Question: I am trying to display different SVG elements (line, ellipse, rectangle) in an HTML but facing this strange issue of elements getting cut and sometimes displaying in a blurred way (small cuts like saw blade). I tried giving different sizes of div and elements, positioning them differently but nothing seems to be working, check the following sample code:
'''
<div style="position:absolute; top:17pt; left:37pt; ">
<svg xmlns="http://www.w3.org/2000/svg" version="1.1">
<line id = "default" x1="0" y1="0" x2="16" y2="272" style="stroke:rgb(0,0,0); stroke-width:7;"/>
</svg>
</div>
<div style="position:absolute; top:200pt; left:67pt; ">
<svg xmlns="http://www.w3.org/2000/svg" version="1.1">
<ellipse cx="83" cy="77" rx="83" ry="77" style="fill:none; stroke-width:3;stroke: rgb(0,0,0);stroke-dasharray:15, 4, 4, 4, 4, 4"/>
</svg>
</div>
'''
You can find the <URL>

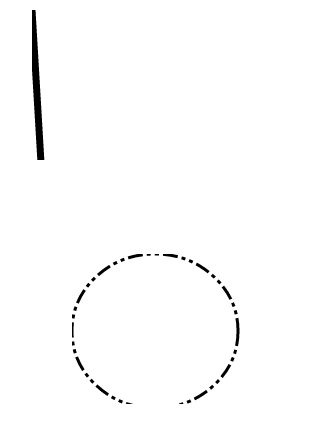
Answer: Your SVGs have no assigned <URL>. With the browser recognition of the size of an SVG sometimes making mistakes, just parts of the SVG get shown. The 'viewBox' actually tells the browser which area of the infinite SVG plane it should actually show.
Furthermore, you have to give the 'div' tags a 'width' and 'height' to be able to see the SVGs:
'''
<div style="position:absolute; top:17pt; left:37pt; width:100px; height: 300px">
<svg xmlns="http://www.w3.org/2000/svg" version="1.1" viewBox="-10 -10 100 300">
<line id="default" x1="0" y1="0" x2="16" y2="272" style="stroke:rgb(0,0,0); stroke-width:7;" />
</svg>
</div>
<div style="position:absolute; top:200pt; left:67pt; width:200px; height: 200px;">
<svg xmlns="http://www.w3.org/2000/svg" version="1.1" viewBox="-10 -10 210 210">
<ellipse cx="83" cy="77" rx="83" ry="77" style="fill:none; stroke-width:3;stroke: rgb(0,0,0);stroke-dasharray:15, 4, 4, 4, 4, 4" />
</svg>
</div>
'''
<URL>
---
Wrt to the "weird output" in <URL> from the comments:
Suppose you are the browser. You should draw a line from 0,0 to 0,50 (for simplicities sake let us use a vertical line. the results are the same for your line modulo the rotation). So you go to 0,0 and start drawing, but the user also specified 'stroke-width: 7', so the actual line will be between -3.5,0 and 3.5,0 to result in a line of width 7.
In the next step you apply the 'viewBox' that has been set, so you throw away anything outside of the rectangle 0,0 to 100,100. In particular this gets rid of half line you just draw as this half is not within the given 'viewBox'.
To the user in the browser it seems that you have drawn a line of width 3.5 instead of 7, but you just did exactly what the user asked you to do ...